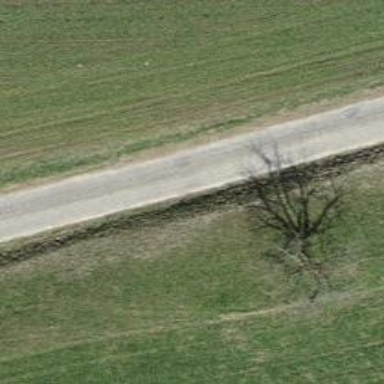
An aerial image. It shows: Deciduous tree with mixed leaves.